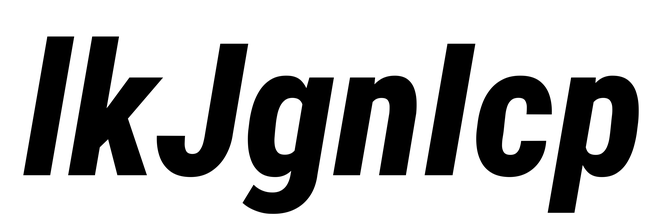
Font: Roboto-Italic_Condensed_ExtraBold_Italic